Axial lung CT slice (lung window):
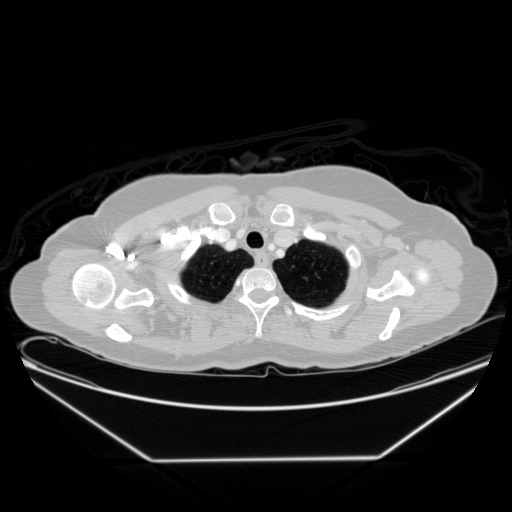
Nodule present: no